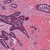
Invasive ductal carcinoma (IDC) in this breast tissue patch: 1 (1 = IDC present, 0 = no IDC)